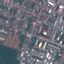
Label: Residential